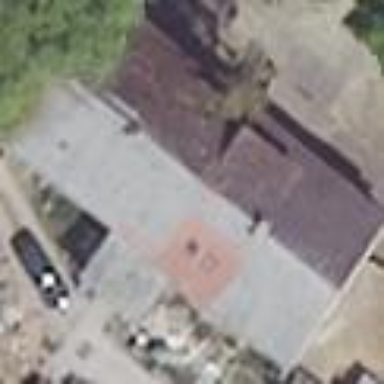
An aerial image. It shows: Kindergarten building.